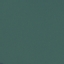
Land use / land cover class: SeaLake